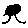
Label: tree